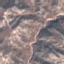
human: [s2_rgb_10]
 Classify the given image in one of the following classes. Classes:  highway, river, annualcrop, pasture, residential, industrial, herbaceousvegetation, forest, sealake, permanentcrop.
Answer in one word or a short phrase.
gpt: HerbaceousVegetation